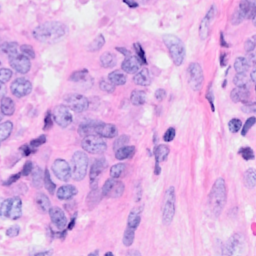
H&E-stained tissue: Breast